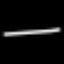
Label: line